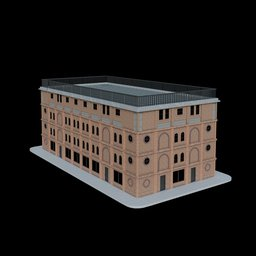
Label: architecture